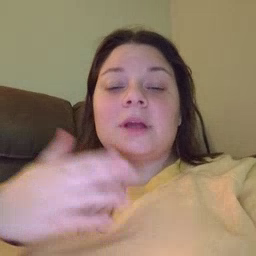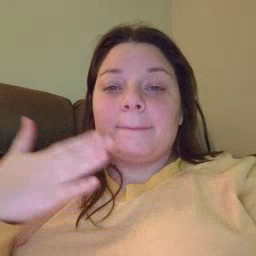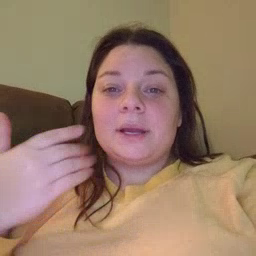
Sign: happy